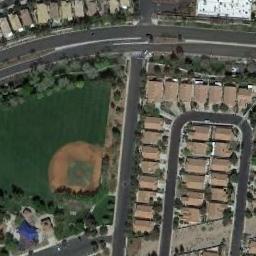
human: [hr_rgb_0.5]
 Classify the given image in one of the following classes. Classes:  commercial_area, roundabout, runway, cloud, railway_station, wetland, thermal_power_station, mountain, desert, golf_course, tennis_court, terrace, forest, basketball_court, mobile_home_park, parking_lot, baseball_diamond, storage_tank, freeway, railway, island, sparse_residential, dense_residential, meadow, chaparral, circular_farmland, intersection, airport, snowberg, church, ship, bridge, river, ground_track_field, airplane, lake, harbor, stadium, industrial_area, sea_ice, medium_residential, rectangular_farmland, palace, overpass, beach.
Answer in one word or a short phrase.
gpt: baseball_diamond